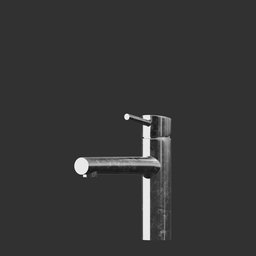
Label: appliances